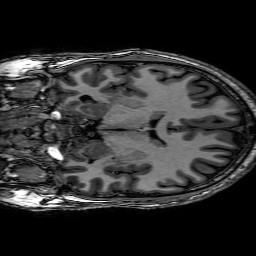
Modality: T1w
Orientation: coronal
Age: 36
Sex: male
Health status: healthy